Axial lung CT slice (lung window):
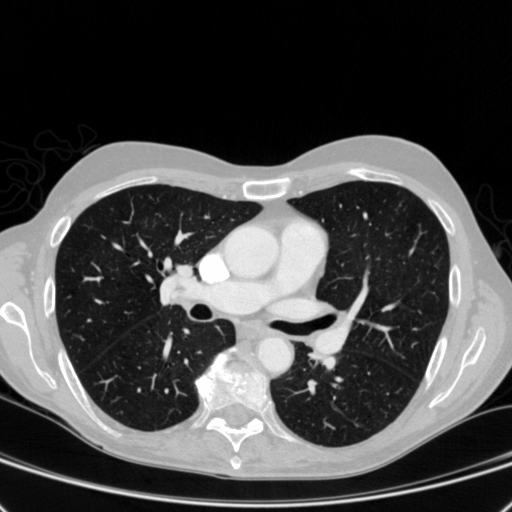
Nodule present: no